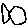
Label: fish